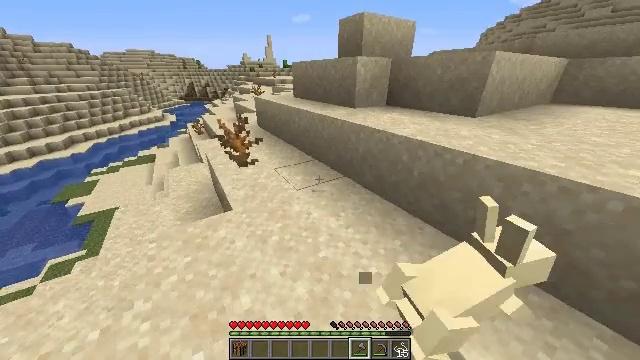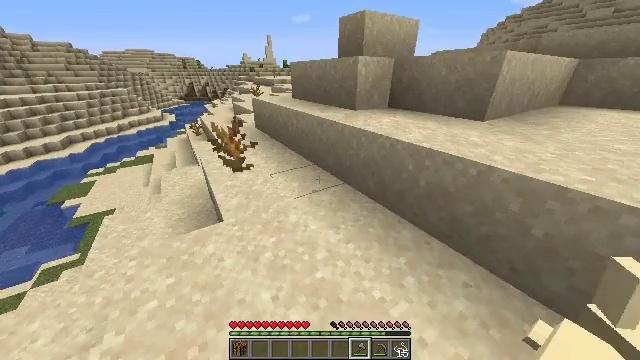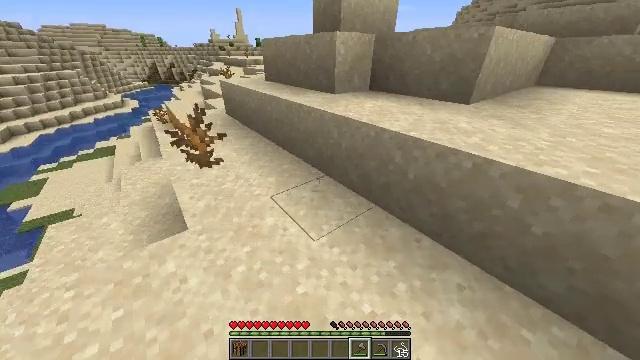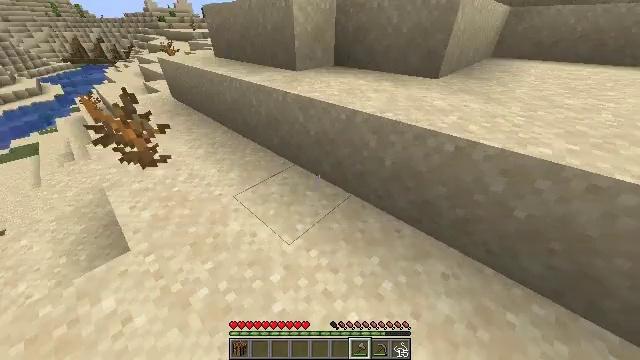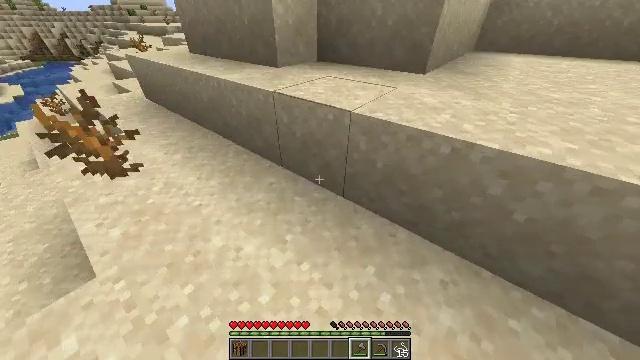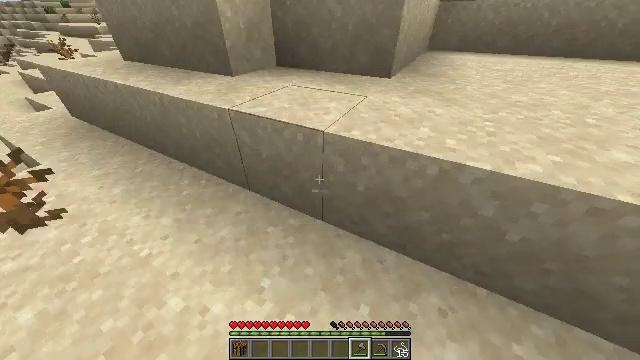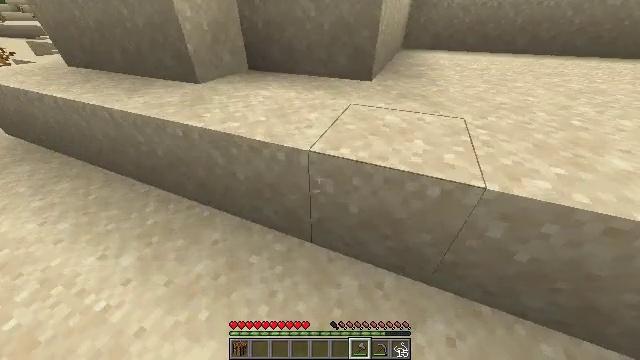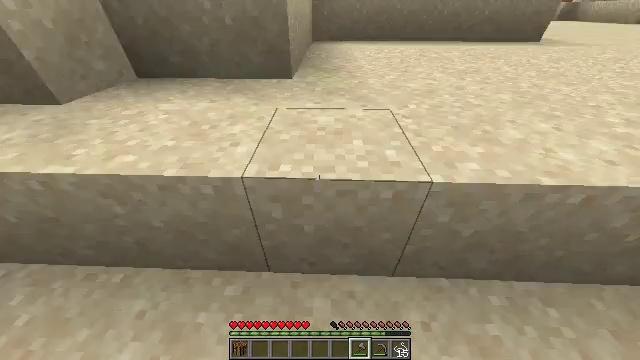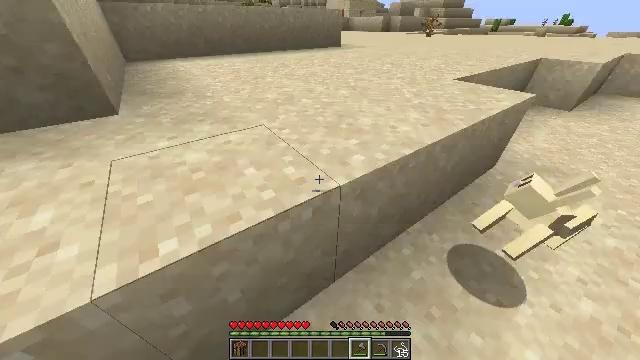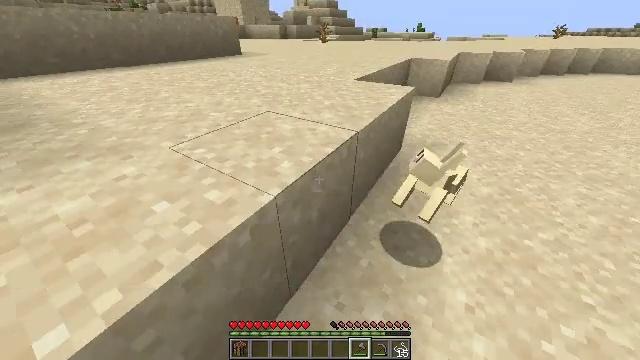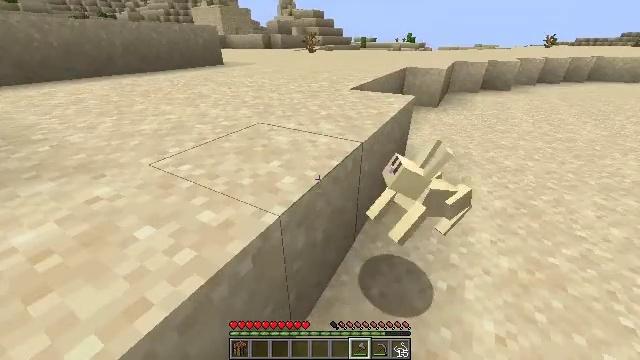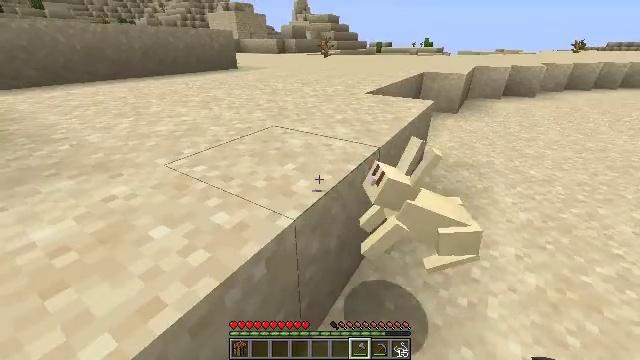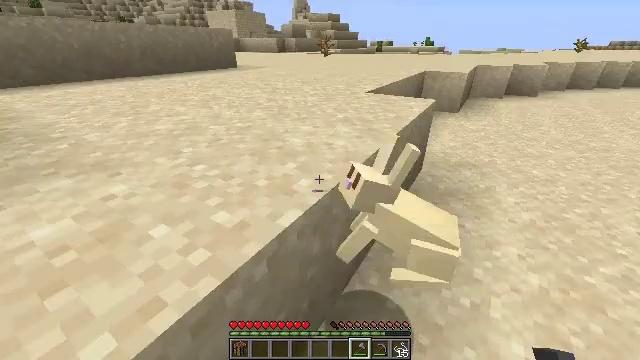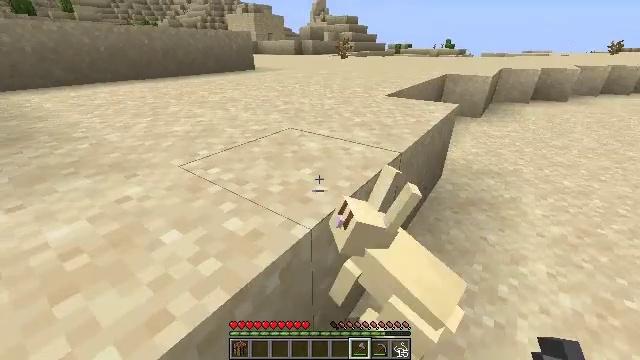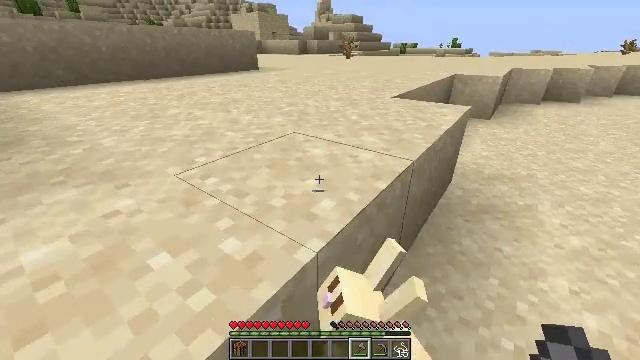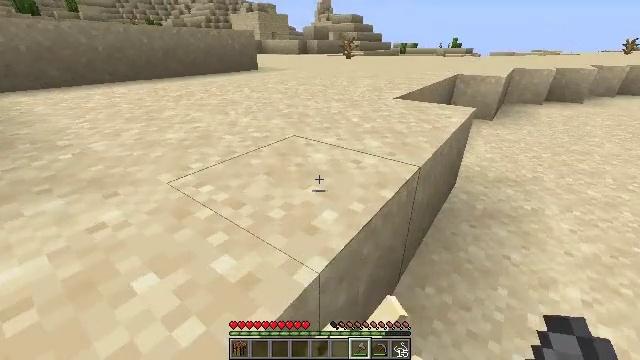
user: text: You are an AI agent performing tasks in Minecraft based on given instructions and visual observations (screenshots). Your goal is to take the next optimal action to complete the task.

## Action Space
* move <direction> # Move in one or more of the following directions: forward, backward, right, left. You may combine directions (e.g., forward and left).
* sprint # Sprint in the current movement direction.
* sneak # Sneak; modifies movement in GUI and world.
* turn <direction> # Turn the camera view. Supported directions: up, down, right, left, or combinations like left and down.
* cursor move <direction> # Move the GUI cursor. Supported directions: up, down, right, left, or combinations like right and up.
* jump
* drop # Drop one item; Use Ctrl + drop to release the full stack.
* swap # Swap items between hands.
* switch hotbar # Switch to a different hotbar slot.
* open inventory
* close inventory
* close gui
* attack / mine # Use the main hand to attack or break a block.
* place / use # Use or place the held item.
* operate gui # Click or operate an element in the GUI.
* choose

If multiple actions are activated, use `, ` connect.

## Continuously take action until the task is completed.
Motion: motion action
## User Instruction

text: Kill the rabbit.
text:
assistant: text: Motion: move forward
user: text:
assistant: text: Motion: move forward, turn right and down
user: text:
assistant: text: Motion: move forward, turn right and down
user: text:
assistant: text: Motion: move forward, turn right
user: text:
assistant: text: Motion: move forward, turn right
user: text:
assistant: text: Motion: move forward, turn right
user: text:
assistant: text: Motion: move forward, turn right and down
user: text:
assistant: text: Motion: turn right and up
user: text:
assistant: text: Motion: turn right and up
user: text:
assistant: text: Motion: turn right and up
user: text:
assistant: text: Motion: turn left and up
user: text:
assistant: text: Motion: no_op
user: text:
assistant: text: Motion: move forward, turn left
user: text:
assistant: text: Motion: move forward
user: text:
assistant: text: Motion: move forward
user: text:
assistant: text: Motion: move forward, turn down, jump
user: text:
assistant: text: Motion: move forward, turn left and down, jump
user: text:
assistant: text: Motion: move forward, turn left and down, jump
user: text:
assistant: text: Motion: move forward, turn left and down
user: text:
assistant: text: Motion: move forward and move left, turn left
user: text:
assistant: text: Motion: move forward and move left, turn left
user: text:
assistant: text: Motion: move forward and move left, turn left
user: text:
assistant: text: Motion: move forward
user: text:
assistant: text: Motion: move forward, turn left and down
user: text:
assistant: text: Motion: move forward, turn left
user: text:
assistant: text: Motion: move forward, turn left
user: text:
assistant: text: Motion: move forward and move right, turn left
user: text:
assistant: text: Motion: move forward and move right, turn left
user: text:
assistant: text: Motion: move right, turn left
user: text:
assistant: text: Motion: move right